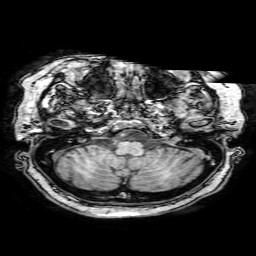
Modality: T1w
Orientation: coronal
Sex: female
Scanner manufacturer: philips
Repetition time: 0.008315 s
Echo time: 0.00385 s